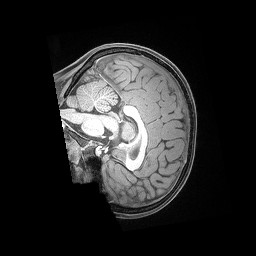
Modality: T1w
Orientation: sagittal
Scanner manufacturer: siemens
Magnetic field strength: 3 T
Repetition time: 2.53 s
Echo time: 0.00169 s